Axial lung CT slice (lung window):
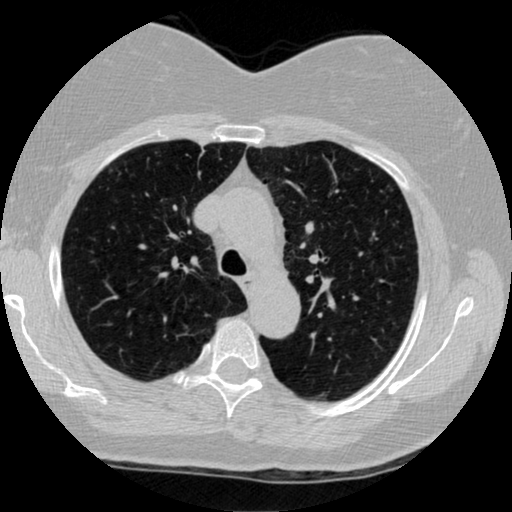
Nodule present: no